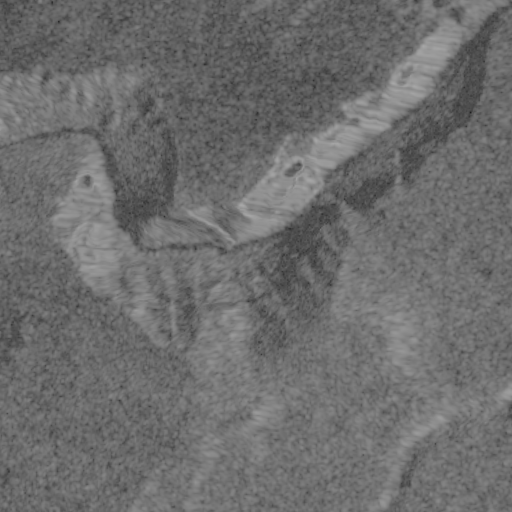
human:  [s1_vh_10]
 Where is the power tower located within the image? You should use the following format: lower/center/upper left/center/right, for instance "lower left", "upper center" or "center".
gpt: The power tower is located in the lower left of the image.
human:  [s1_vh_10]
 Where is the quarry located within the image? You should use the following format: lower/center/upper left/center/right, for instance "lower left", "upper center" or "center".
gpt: There is no quarry in the image.

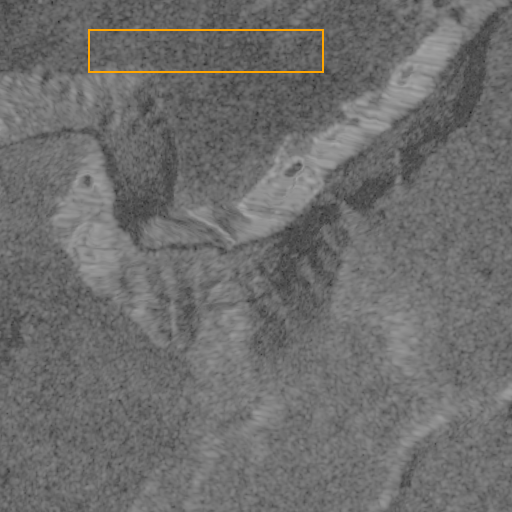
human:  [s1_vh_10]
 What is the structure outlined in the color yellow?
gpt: There is no yellow outline.
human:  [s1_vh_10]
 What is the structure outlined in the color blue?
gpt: There is no structure outlined in blue.